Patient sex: F
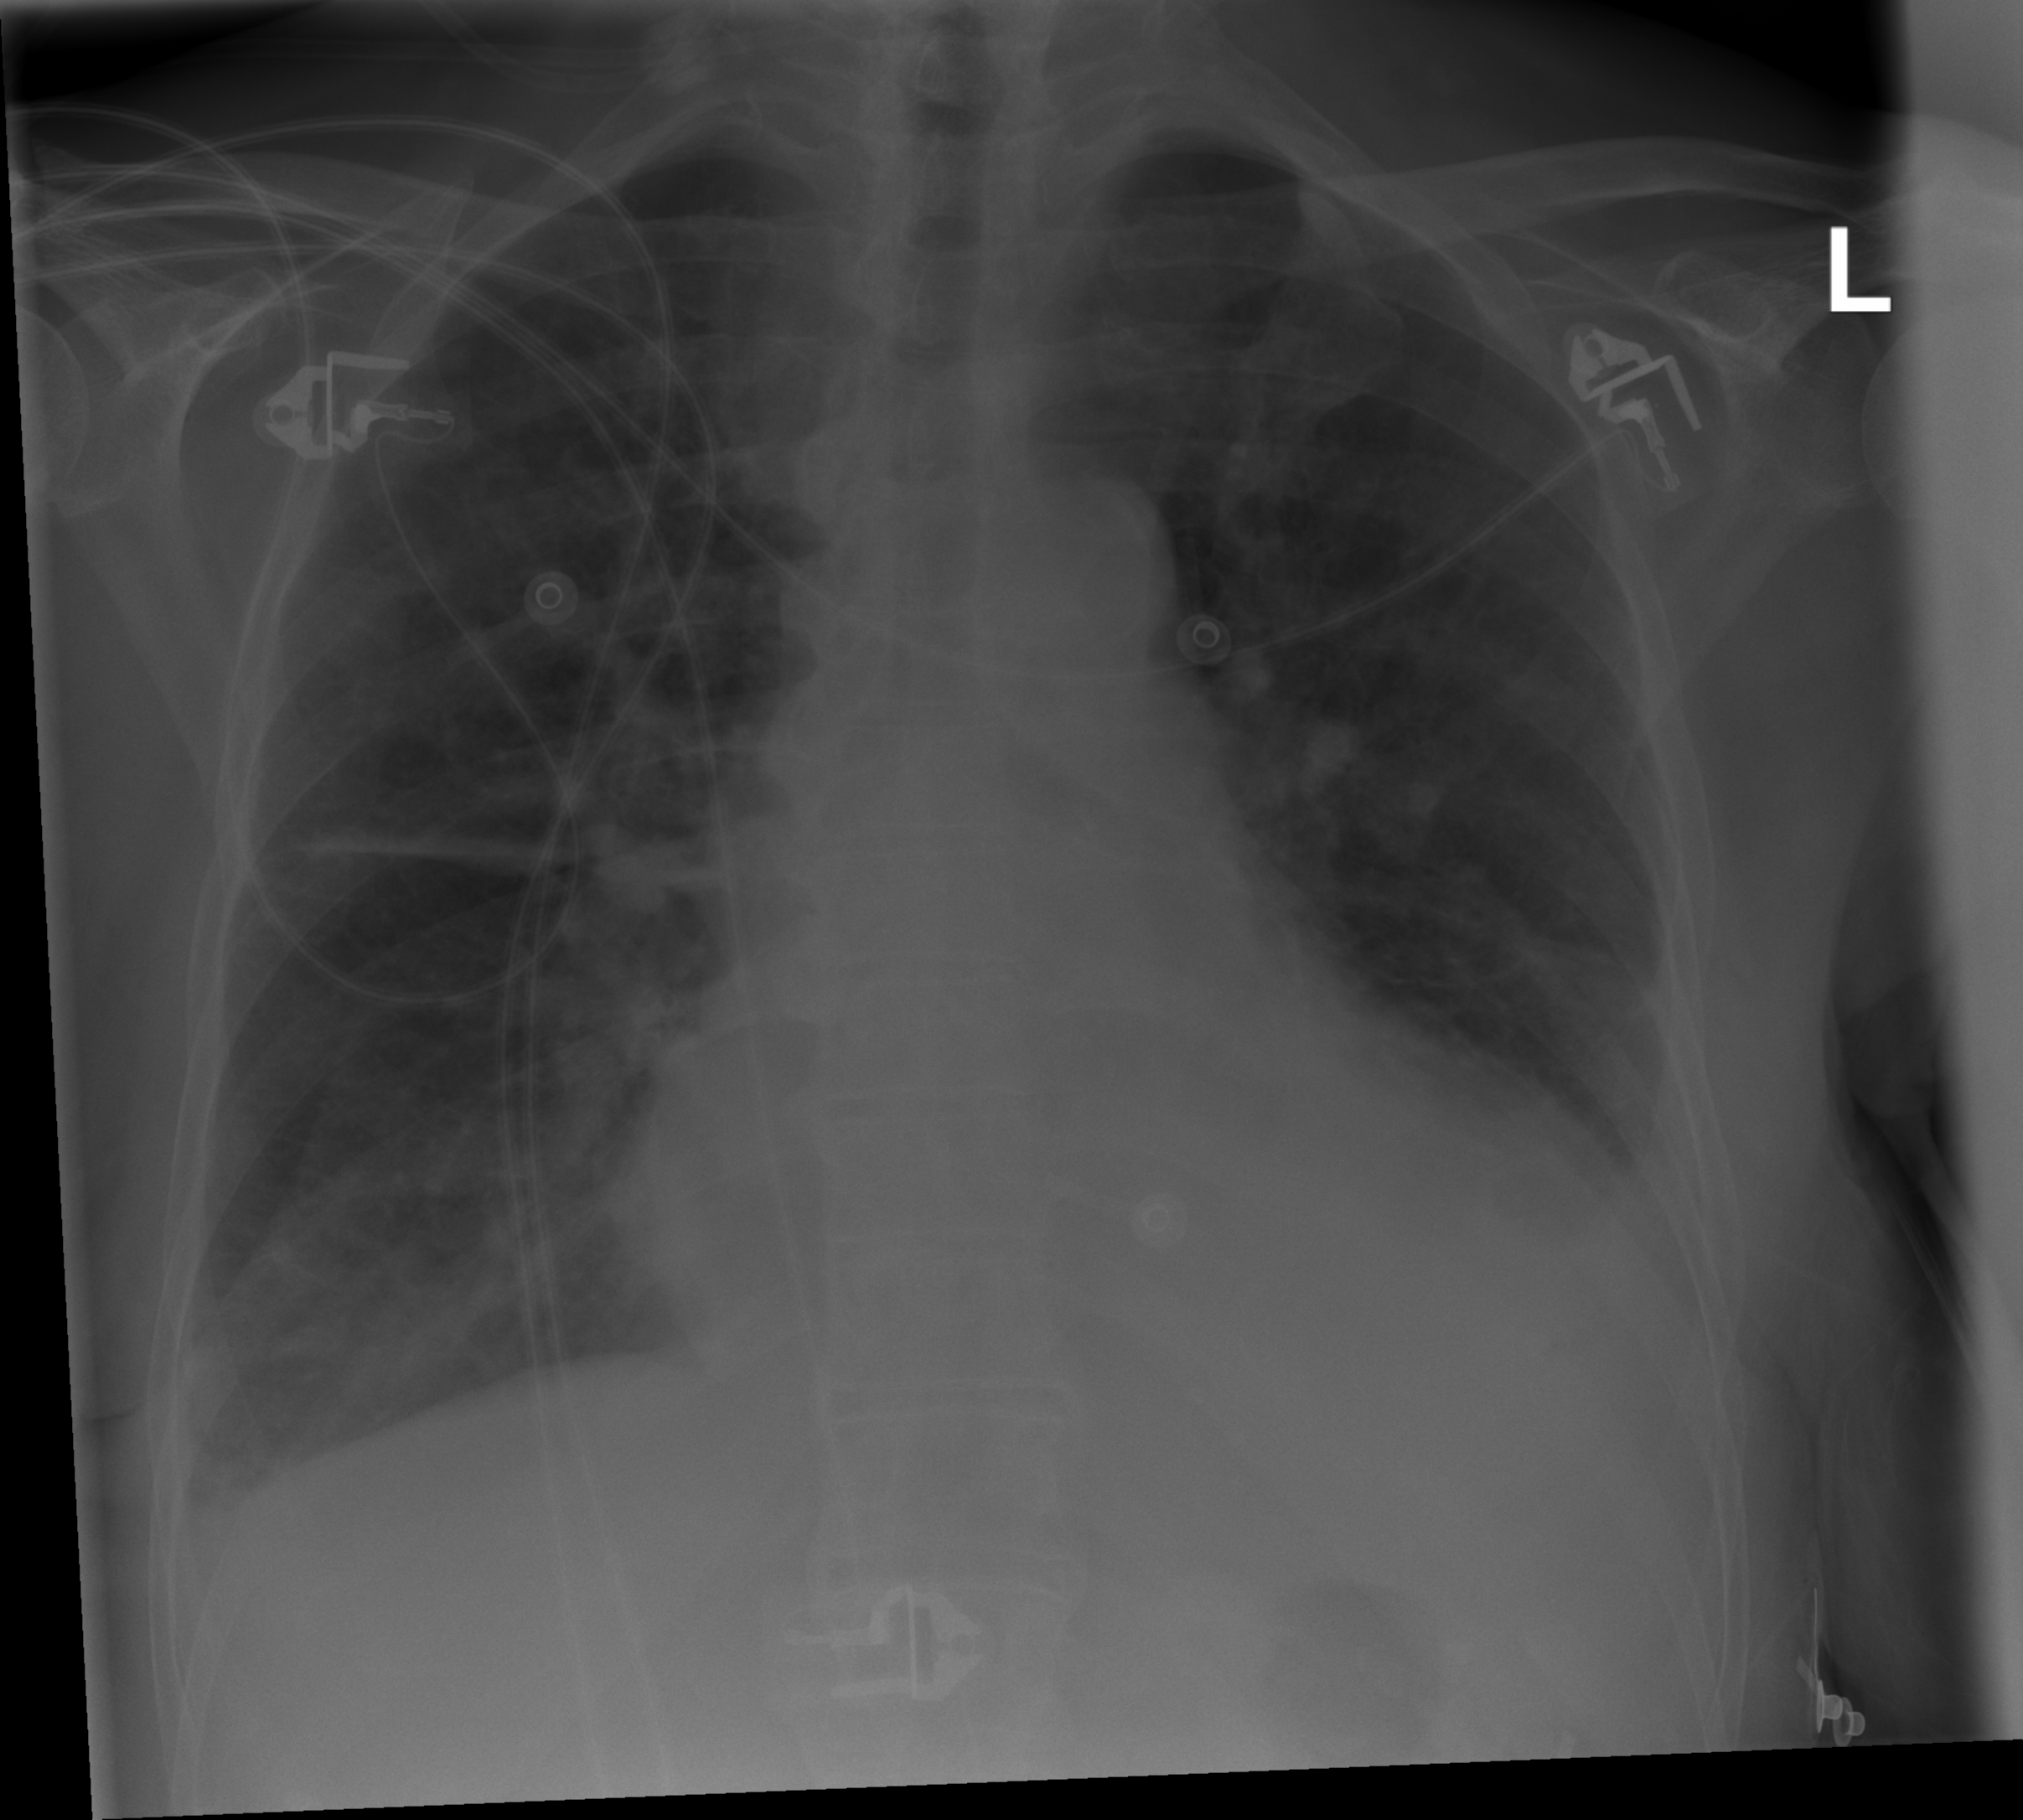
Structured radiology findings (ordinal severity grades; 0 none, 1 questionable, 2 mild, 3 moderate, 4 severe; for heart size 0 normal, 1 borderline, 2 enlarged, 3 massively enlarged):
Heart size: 2
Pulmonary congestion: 0
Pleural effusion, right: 2
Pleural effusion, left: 2
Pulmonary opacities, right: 0
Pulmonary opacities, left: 0
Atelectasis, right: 2
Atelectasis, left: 2